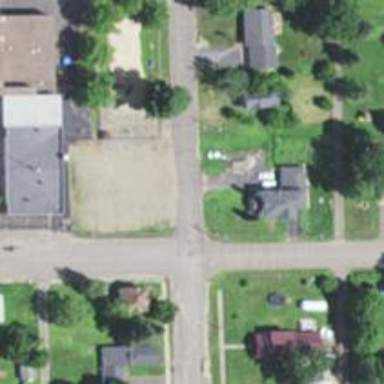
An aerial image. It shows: Residential road.